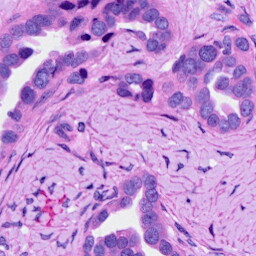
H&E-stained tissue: Ovarian